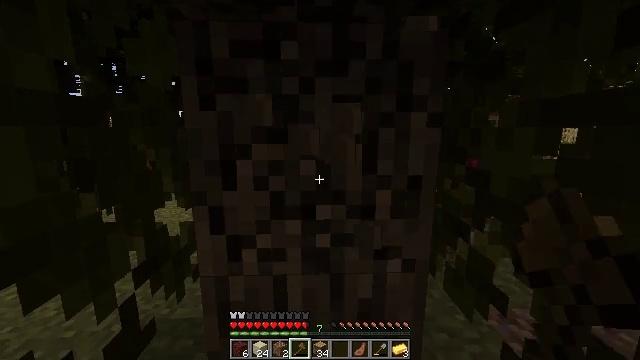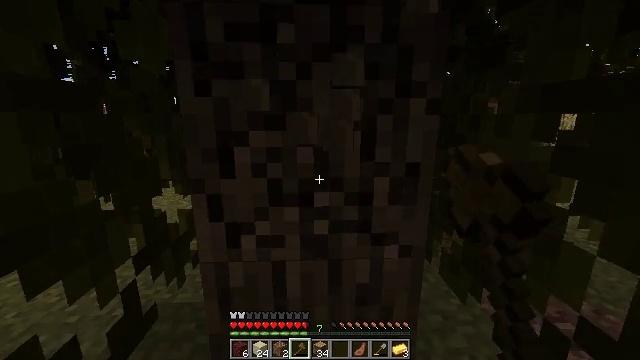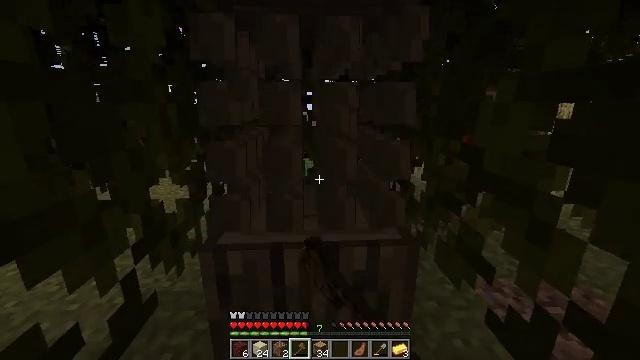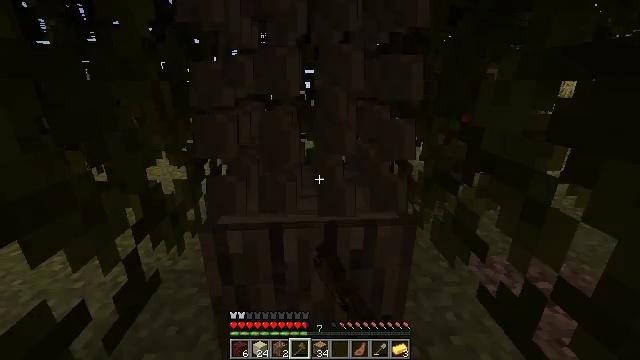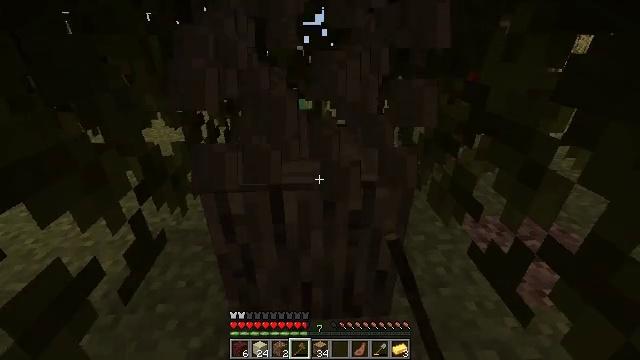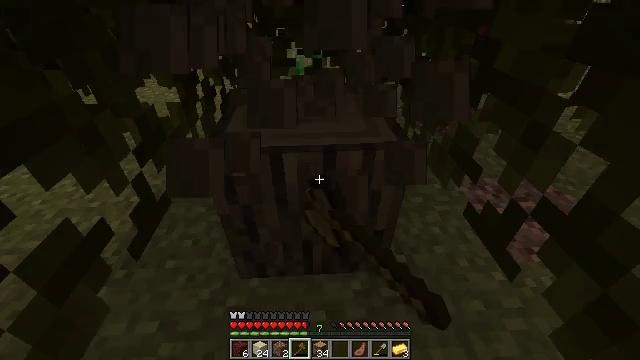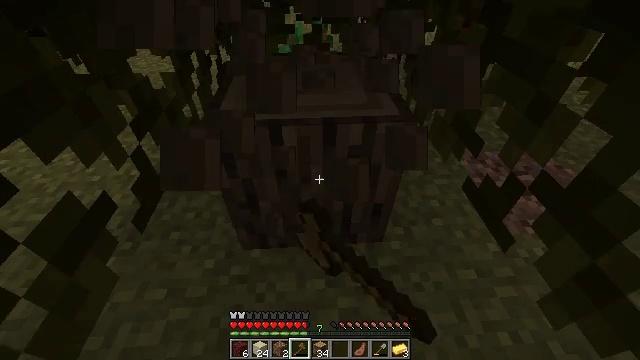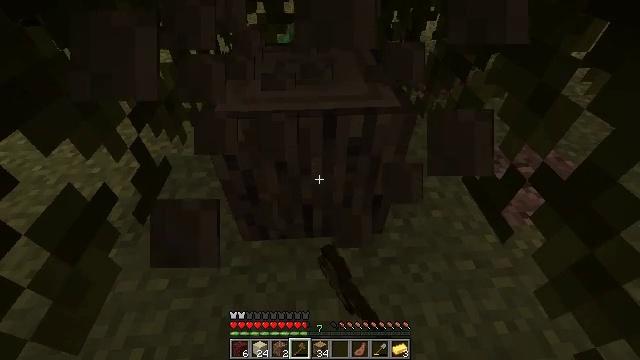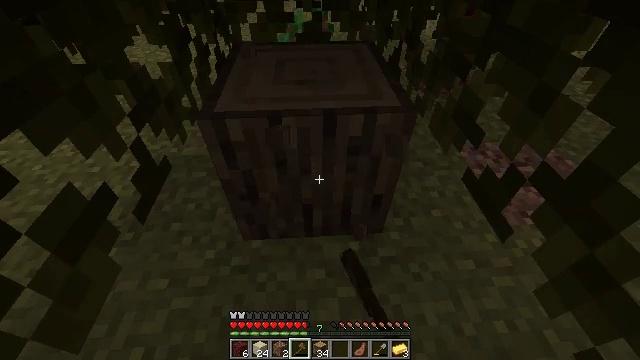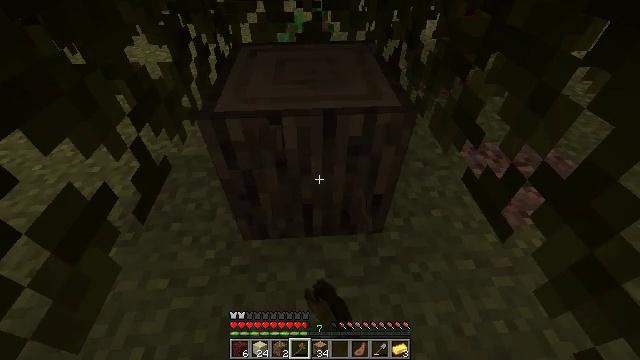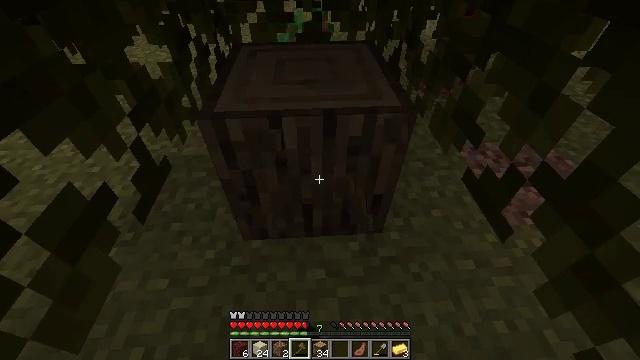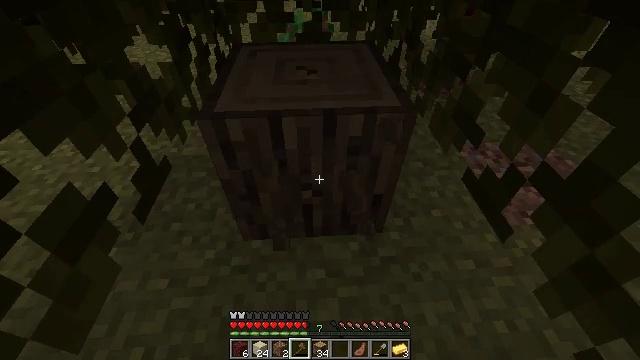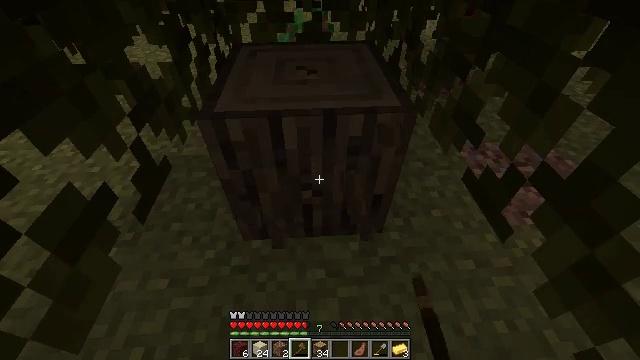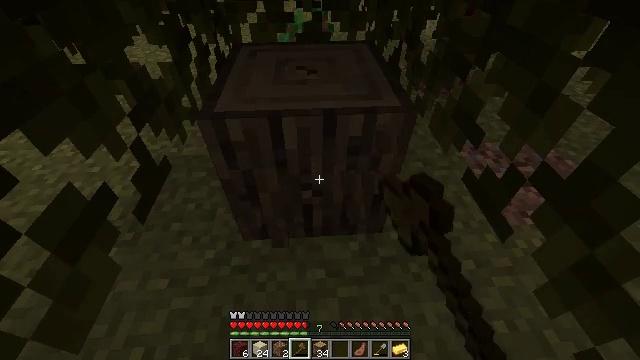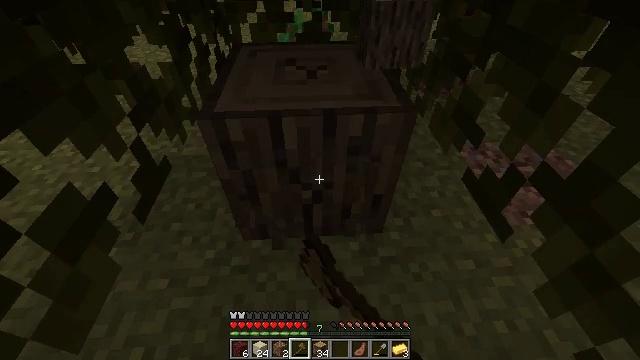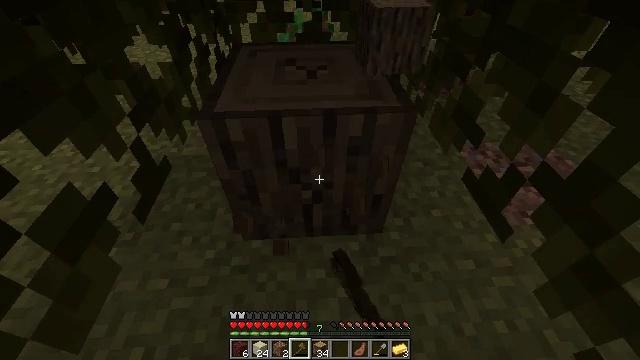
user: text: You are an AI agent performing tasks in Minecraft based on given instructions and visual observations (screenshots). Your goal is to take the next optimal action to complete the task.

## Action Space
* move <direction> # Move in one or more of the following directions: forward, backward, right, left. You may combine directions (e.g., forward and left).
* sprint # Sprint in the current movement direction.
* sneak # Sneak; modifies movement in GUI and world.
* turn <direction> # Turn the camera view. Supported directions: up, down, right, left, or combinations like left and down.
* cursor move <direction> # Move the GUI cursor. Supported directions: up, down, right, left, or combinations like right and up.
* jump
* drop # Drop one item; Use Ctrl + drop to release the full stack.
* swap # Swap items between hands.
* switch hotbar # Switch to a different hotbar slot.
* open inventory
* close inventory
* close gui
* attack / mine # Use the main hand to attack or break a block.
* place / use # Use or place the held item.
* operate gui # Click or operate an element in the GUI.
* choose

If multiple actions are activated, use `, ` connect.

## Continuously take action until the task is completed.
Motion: motion action
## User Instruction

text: Break the tree to get oak logs.
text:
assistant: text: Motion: turn down, attack / mine
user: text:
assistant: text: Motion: turn down, attack / mine
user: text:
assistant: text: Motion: turn down, attack / mine
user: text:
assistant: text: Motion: turn down, attack / mine
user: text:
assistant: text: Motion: turn down, attack / mine
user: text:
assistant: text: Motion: turn down, attack / mine
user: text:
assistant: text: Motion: turn down, attack / mine
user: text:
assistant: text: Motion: attack / mine
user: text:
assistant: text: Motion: attack / mine
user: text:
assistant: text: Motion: attack / mine
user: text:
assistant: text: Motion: attack / mine
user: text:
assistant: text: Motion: attack / mine
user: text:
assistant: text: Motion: attack / mine
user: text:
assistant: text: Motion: attack / mine
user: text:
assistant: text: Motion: attack / mine
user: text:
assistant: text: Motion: attack / mine
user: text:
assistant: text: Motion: turn left, attack / mine
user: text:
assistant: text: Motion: turn left, attack / mine
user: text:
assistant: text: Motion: attack / mine
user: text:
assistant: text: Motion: attack / mine
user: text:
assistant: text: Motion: attack / mine
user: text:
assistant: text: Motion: attack / mine
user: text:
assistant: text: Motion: attack / mine
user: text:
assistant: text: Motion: attack / mine
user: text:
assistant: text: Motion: attack / mine
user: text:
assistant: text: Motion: attack / mine
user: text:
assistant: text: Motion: attack / mine
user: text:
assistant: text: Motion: attack / mine
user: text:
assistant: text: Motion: attack / mine
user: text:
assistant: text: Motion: attack / mine